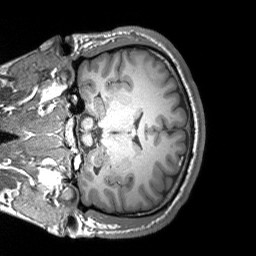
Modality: T1w
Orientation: coronal